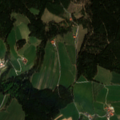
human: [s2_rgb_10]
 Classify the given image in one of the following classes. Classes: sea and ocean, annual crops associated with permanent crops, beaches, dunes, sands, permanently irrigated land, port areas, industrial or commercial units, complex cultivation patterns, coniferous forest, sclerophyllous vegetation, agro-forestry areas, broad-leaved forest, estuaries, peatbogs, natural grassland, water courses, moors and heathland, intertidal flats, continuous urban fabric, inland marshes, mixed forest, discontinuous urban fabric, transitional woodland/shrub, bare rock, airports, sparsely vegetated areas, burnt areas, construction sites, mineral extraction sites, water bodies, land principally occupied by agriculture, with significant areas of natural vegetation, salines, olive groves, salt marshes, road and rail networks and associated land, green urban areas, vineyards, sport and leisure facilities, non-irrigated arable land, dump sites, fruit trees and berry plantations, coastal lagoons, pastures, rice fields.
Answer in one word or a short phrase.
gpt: pastures, complex cultivation patterns, coniferous forest